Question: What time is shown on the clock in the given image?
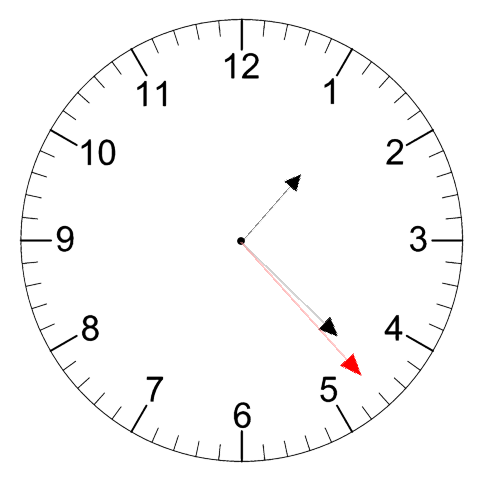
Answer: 01:22:23